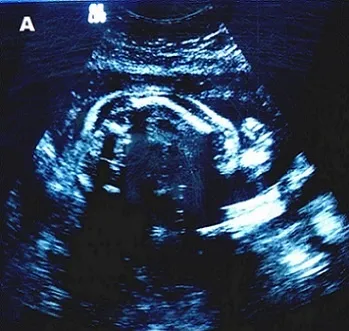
Prenatal ultrasonography at 18 weeks of gestation:. Curved right femur.
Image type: radiology (ultrasound)